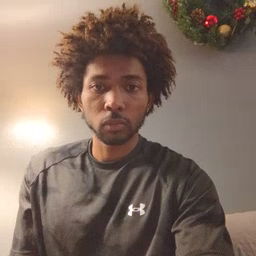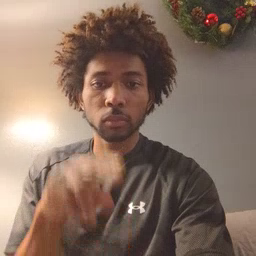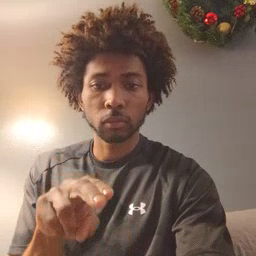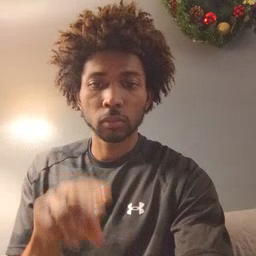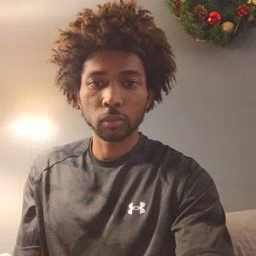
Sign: chair